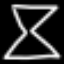
Label: hourglass